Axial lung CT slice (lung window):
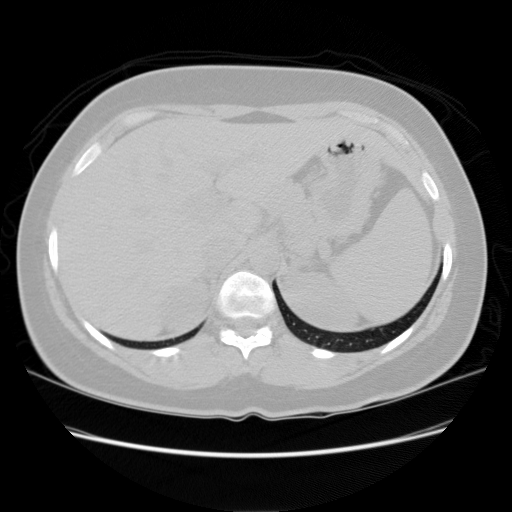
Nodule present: no